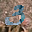
Label: 3